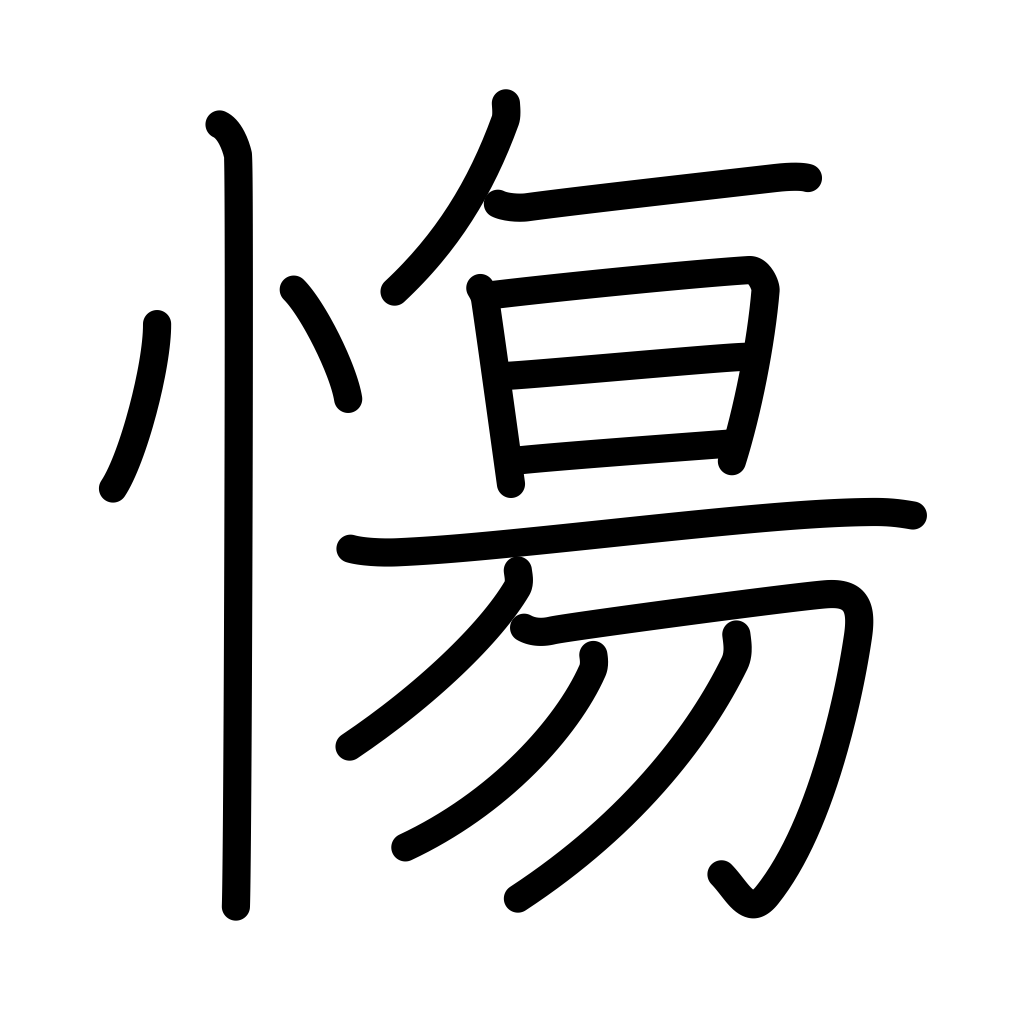
Meaning: be sad, grieve